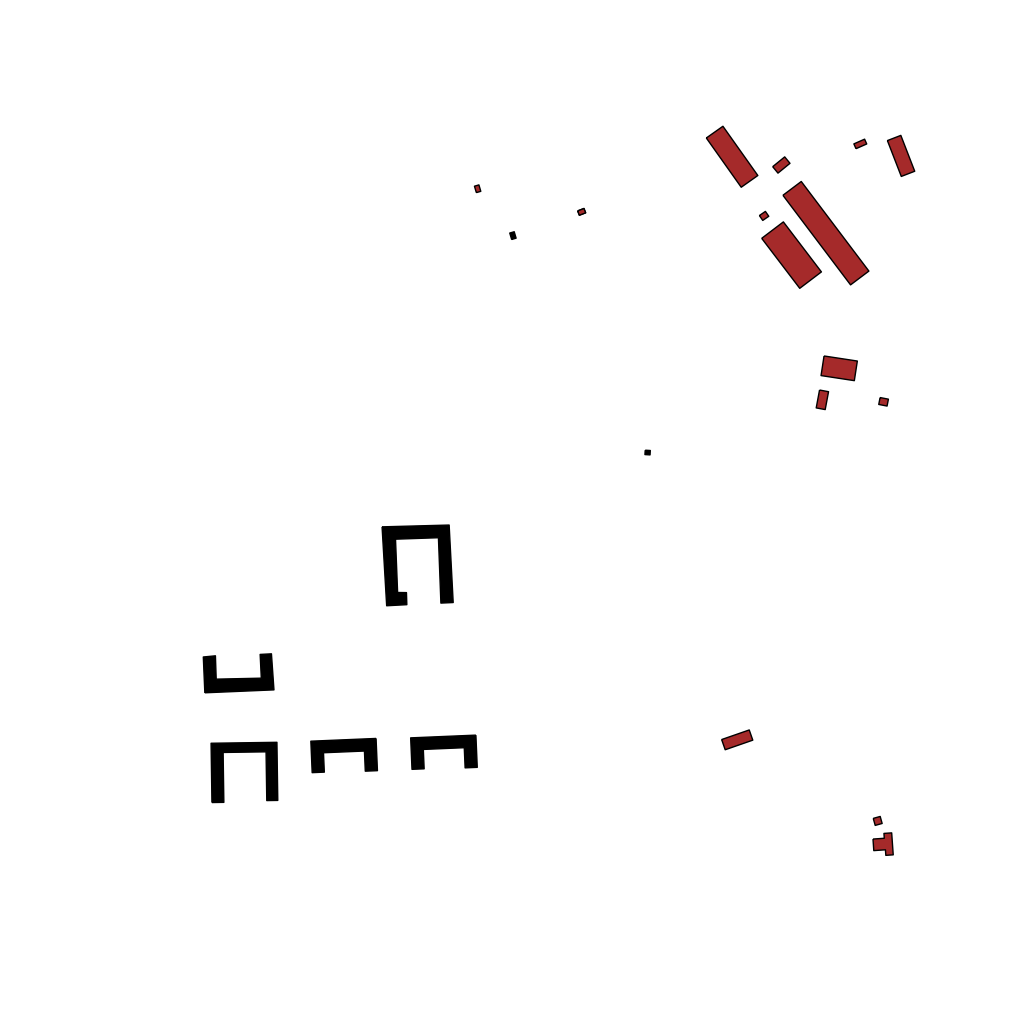
Tags: overhead vector_map, industrial, recreation, residential, special, high_rise, individual_rise, low_rise, density_3, Building, Facility, 1.0 km²